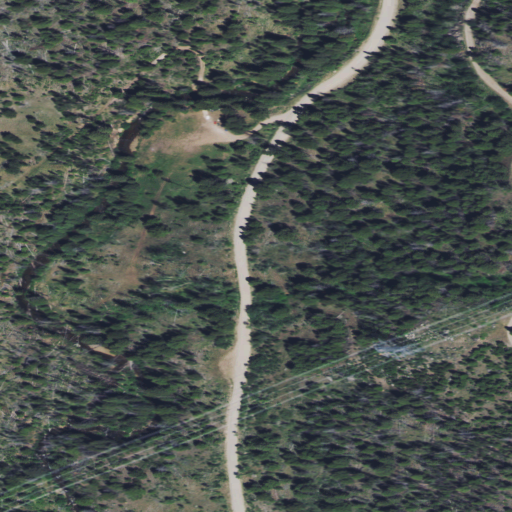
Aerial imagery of valley in Montana named Saul Haggerty Gulch containing evergreen forest, shrub, and grassland